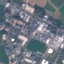
Land use / land cover class: Industrial